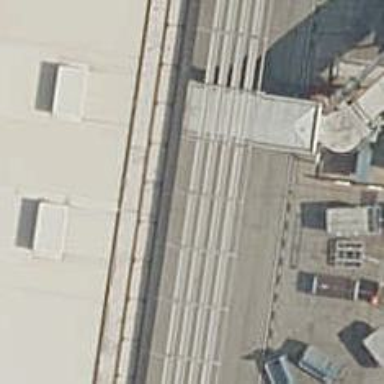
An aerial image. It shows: Airport gate.